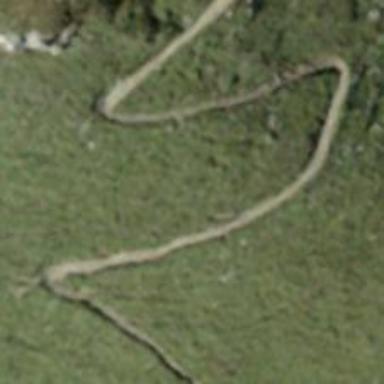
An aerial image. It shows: Path.